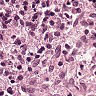
Metastatic tissue present: no